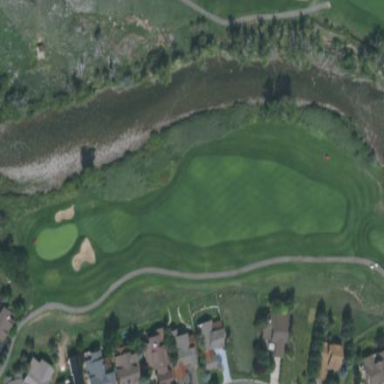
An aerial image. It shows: Golf fairway in the image.